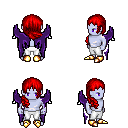
a pixel art fantasy rpg character, male body template, dark elf, purple skin, purple wings, white pants, red right-swept hairstyle, gold boots, four views (front, back, left, right), 2x2 character sprite sheet, small pixel art, hard edges, no anti-aliasing